Field crop: maize
Growth stage: 2
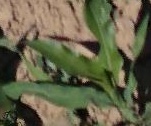
Species: maize